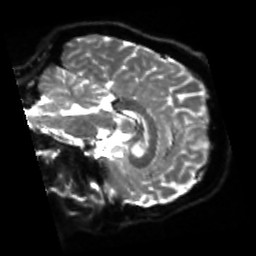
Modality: sbref
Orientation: sagittal
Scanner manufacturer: siemens
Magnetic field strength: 3 T
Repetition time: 4 s
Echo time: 0.0594 s